Field crop: maize
Growth stage: 2
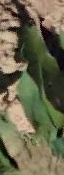
Species: maize